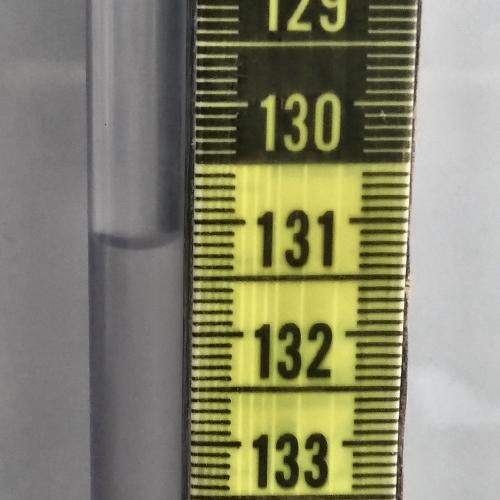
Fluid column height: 131.2 cm